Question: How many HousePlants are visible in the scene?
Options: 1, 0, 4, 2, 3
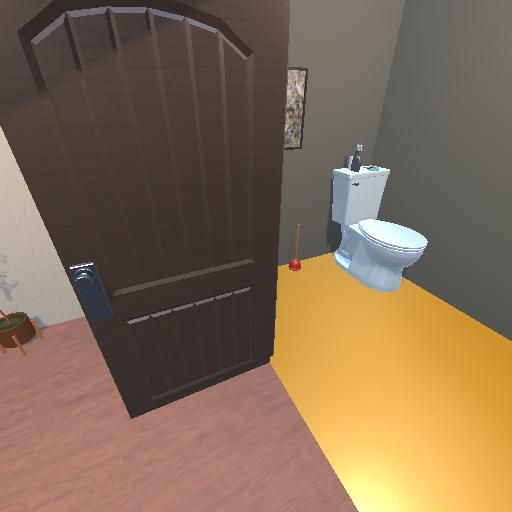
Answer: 1